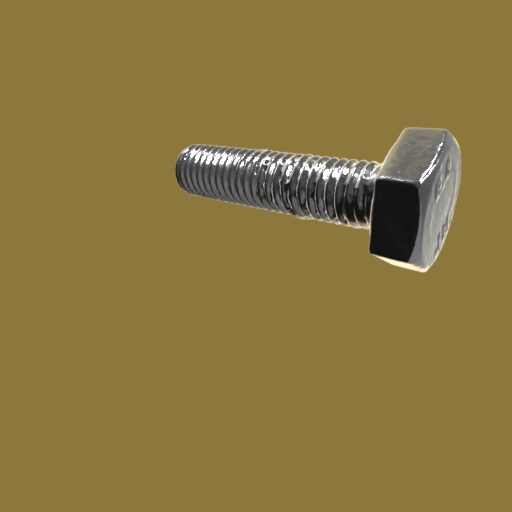
Label: bolt